Aerial crown-view tile of a tropical tree (Barro Colorado Island, Panama), acquired 20250512:
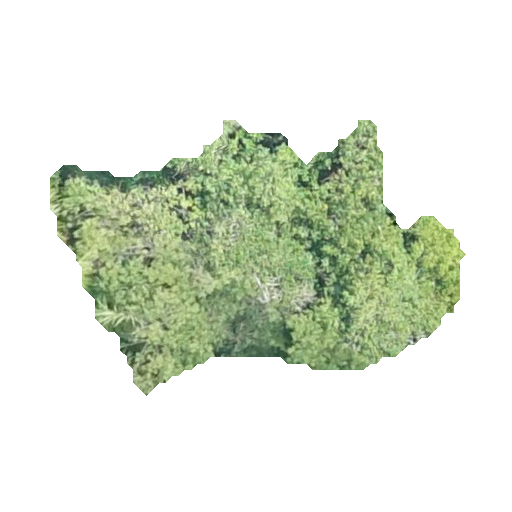
Species: Apeiba tibourbou
GBIF accepted scientific name: Apeiba tibourbou
Crown area: 107.044 m²